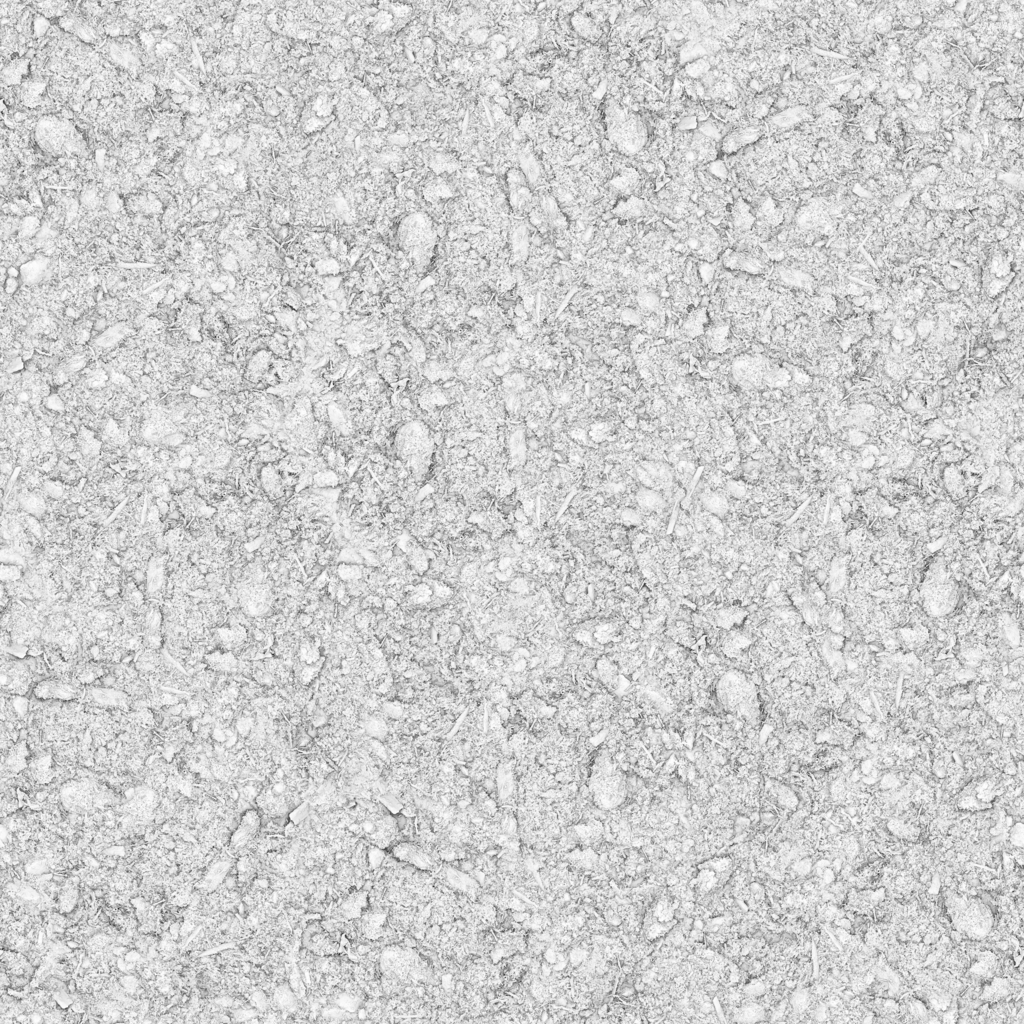
Texture map type: AmbientOcclusion